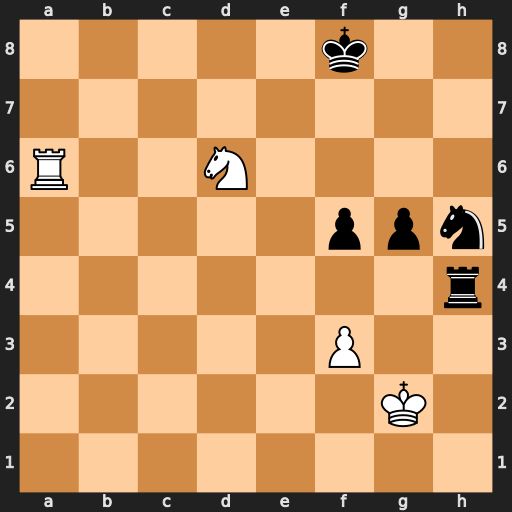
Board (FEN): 5k2/8/R2N4/5ppn/7r/5P2/6K1/8
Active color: w
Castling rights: -
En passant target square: -
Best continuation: Ra8+ Ke7 Nxf5+